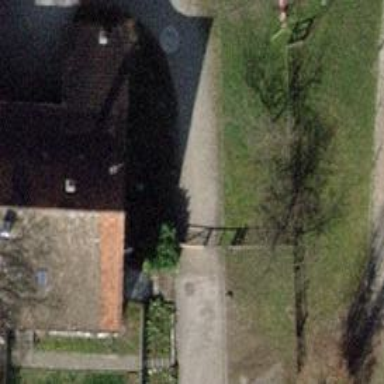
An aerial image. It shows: Gate.